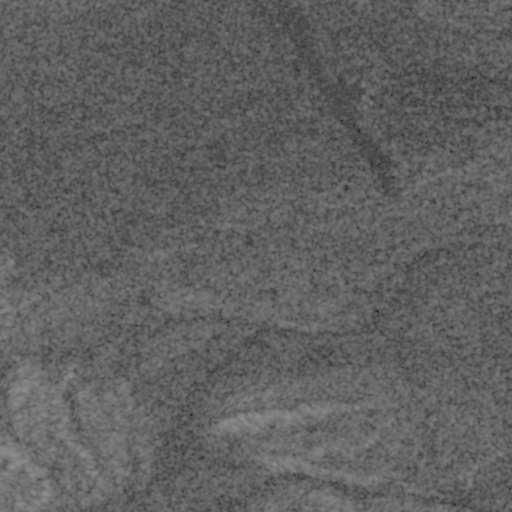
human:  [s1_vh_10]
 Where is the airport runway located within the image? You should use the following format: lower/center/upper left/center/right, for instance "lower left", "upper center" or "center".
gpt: The airport runway is located in the upper right of the image.
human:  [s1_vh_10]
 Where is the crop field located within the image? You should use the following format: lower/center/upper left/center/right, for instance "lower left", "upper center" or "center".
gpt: There is no crop field in the image.

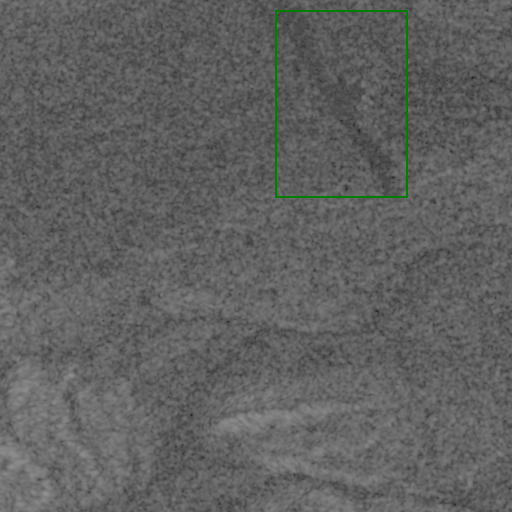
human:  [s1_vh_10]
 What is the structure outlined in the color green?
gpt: The structure outlined in green is an airport.
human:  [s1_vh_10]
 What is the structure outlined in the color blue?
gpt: There is no blue outline.